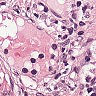
Metastatic tissue present: no